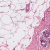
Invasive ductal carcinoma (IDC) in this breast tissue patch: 0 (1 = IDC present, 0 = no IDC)